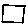
Label: square